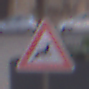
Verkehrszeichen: WildwechselLinks
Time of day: MorningAfternoon
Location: Outdoor (Urban)
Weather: PartlyCloudy
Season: NotSpecified
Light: Natural